Question: I want to develop a media player using Qt. On the basis of the documentation I have done the following things:
'''
QT += core gui multimedia
QT += multimediawidgets
greaterThan(QT_MAJOR_VERSION, 4): QT += widgets
TARGET = Player
TEMPLATE = app
SOURCES += main.cpp mainwindow.cpp
HEADERS += mainwindow.h
FORMS += mainwindow.ui
'''
'''
#include <QApplication>
#include <QtMultimediaWidgets/QVideoWidget>
#include <QtMultimedia/QMediaPlayer>
#include <QtMultimedia/QMediaPlaylist>
int main(int argc, char *argv[])
{
QApplication a(argc, argv);
QMediaPlayer *player=new QMediaPlayer;
QVideoWidget *videowidget=new QVideoWidget;
QMediaPlaylist *playlist=new QMediaPlaylist;
playlist->addMedia(QUrl("C:/Users/Administrator/Desktop/VideoLAN/VLC/stram.mp4"));
player->setVideoOutput(videowidget);
playlist->setCurrentIndex(1);
player->setPlaylist(playlist);
player->play();
videowidget->show();
return a.exec();
}
'''
As for the header file I have included
All the erorrs are gone but now the output which is coming is:

Where am I going wrong?
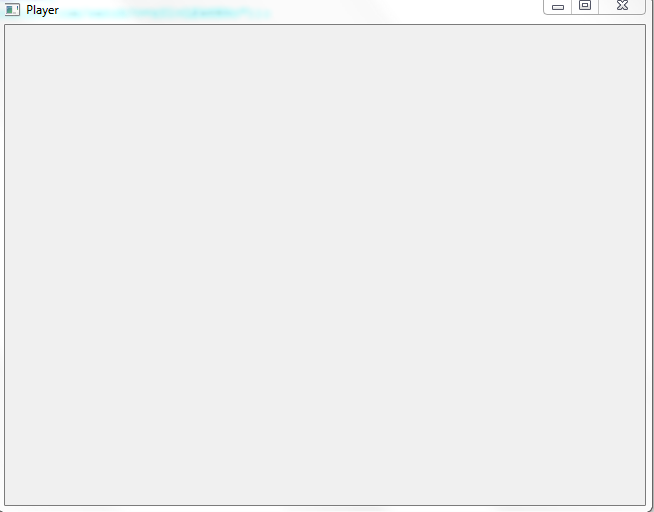
Answer: Try add this string to .pro file:
'''
QT += multimediawidgets
'''
for additional info: <URL>